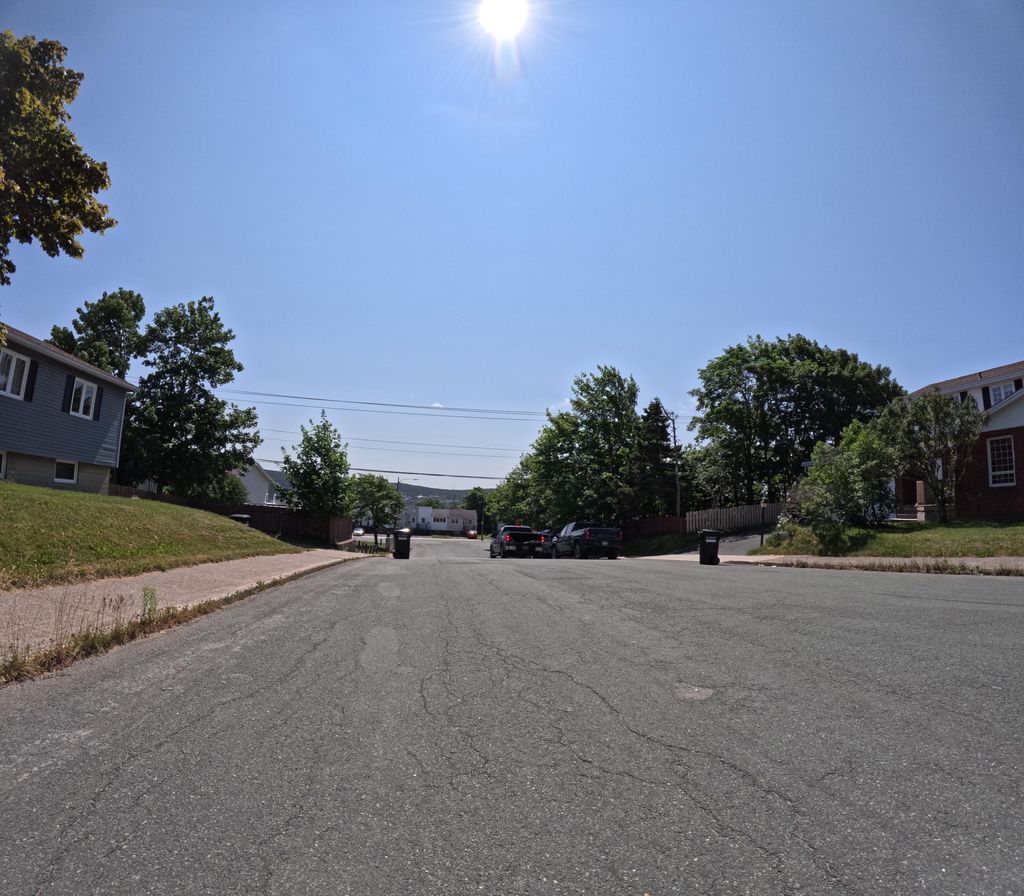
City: st_johns